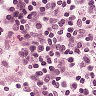
Metastatic tissue present: no